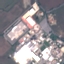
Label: Industrial